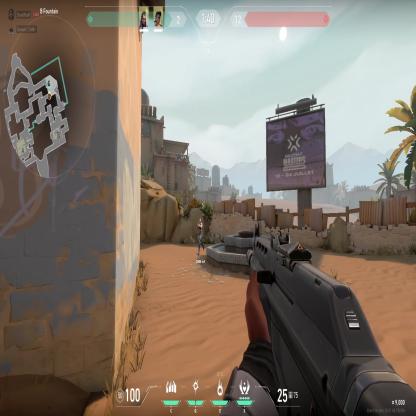
Label: teammate